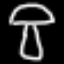
Label: mushroom